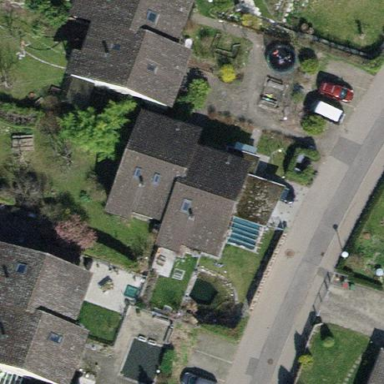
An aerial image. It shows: Terrace building.